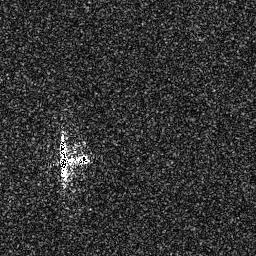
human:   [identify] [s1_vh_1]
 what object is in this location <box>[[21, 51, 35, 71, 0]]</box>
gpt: <ref>1 large ship at the left</ref>